Field crop: maize
Growth stage: 2
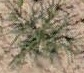
Species: salsola